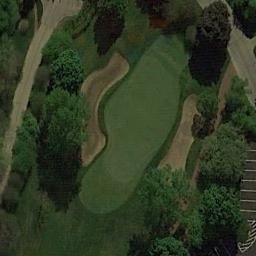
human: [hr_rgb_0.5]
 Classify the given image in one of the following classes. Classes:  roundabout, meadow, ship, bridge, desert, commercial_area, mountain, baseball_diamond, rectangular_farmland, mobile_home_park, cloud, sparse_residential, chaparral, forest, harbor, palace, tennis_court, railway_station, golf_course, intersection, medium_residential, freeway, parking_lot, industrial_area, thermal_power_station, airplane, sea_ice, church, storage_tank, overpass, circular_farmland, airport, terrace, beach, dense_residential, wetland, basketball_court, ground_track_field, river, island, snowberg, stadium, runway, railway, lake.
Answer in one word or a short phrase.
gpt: golf_course